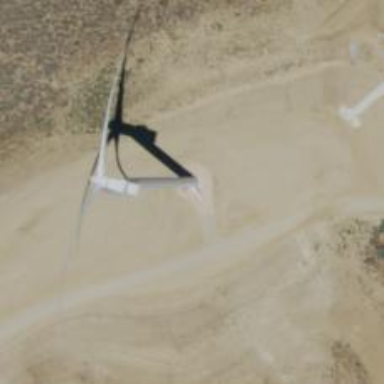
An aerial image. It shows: Wind power generator with horizontal axis wind turbine manufactured by Vestas.